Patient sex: M
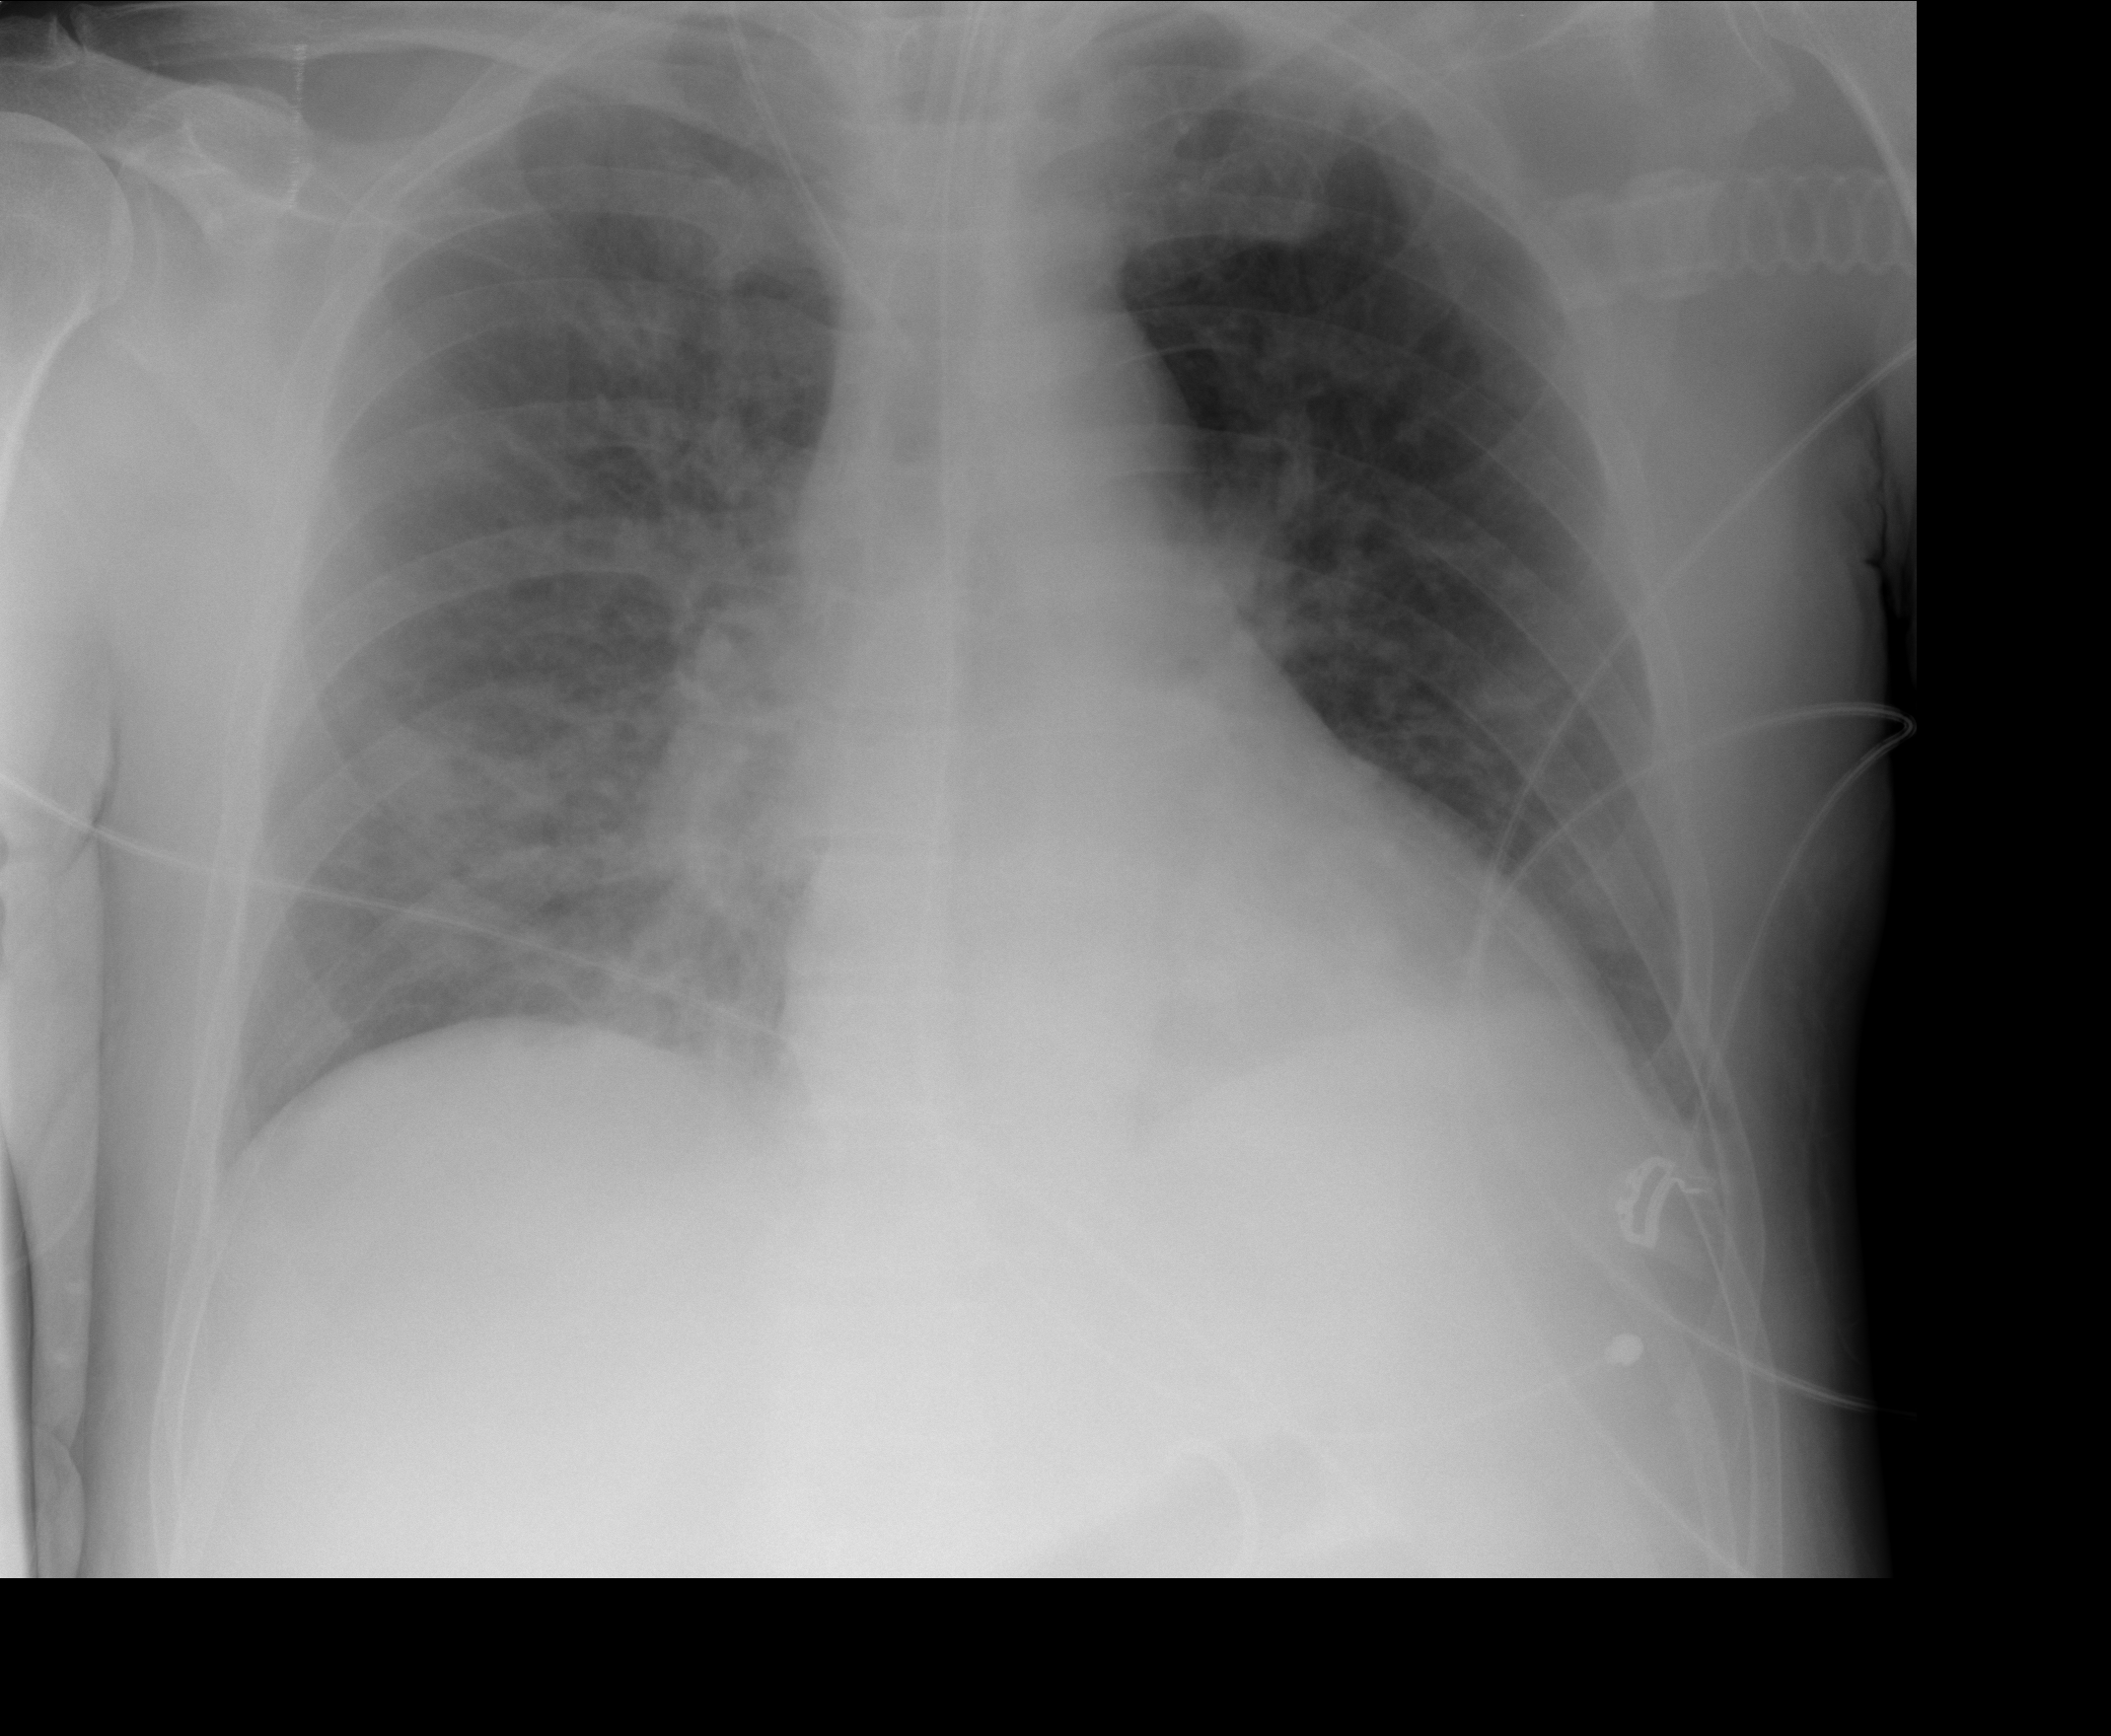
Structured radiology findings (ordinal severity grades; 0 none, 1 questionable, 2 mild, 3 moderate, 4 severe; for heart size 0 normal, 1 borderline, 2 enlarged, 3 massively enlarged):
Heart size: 0
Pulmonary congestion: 0
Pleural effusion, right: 2
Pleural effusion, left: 2
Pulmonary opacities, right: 2
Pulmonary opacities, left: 0
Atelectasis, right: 2
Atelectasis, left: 0